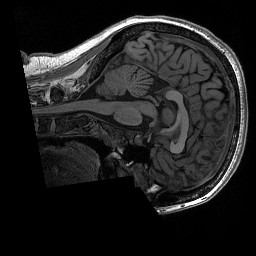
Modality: T1w
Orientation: sagittal
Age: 20
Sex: female
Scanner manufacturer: siemens
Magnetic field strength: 3 T
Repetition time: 2.53 s
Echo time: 0.0033 s